Question: I have a AdvancedDataGridColumn with custom itemrenderer which displays undefined in the group summary field. How do I get rid of it? I have included the code and a screenshot
'''
<mx:AdvancedDataGridColumn dataField="import_type" headerText="Workflow">
<mx:itemRenderer>
<fx:Component>
<s:MXAdvancedDataGridItemRenderer>
<s:Label left="5" right="5" verticalCenter="0"
text="{data.import_type} , {data.export_type}"/>
</s:MXAdvancedDataGridItemRenderer>
</fx:Component>
</mx:itemRenderer>
</mx:AdvancedDataGridColumn>
'''

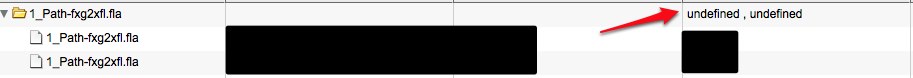
Answer: '''
<mx:AdvancedDataGridColumn dataField="import_type" headerText="Workflow">
<mx:itemRenderer>
<fx:Component>
<s:MXAdvancedDataGridItemRenderer>
<s:Label left="5" right="5" verticalCenter="0"
text="{(data.import_type == undefined)?'':data.import_type} {(data.import_type!=undefined &amp;&amp; data.export_type!=undefined)?',':''} {(data.export_type==undefined)?'':data.export_type}"/>
</s:MXAdvancedDataGridItemRenderer>
</fx:Component>
</mx:itemRenderer>
</mx:AdvancedDataGridColumn>
'''